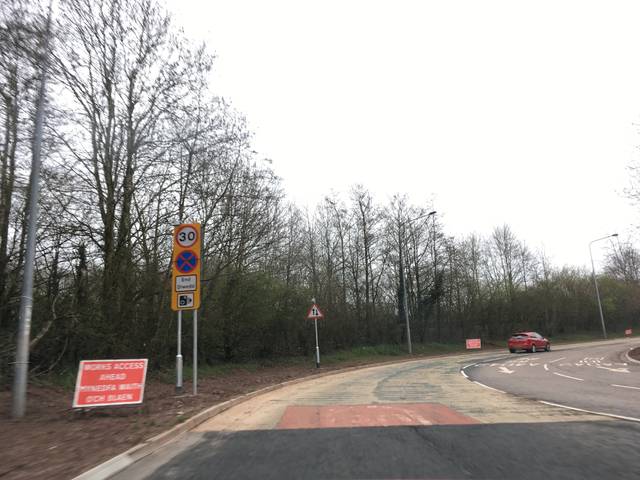
Region: United Kingdom
Coordinates: 51.65, -3.001